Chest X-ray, AP view. Patient: 67 years old, sex F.
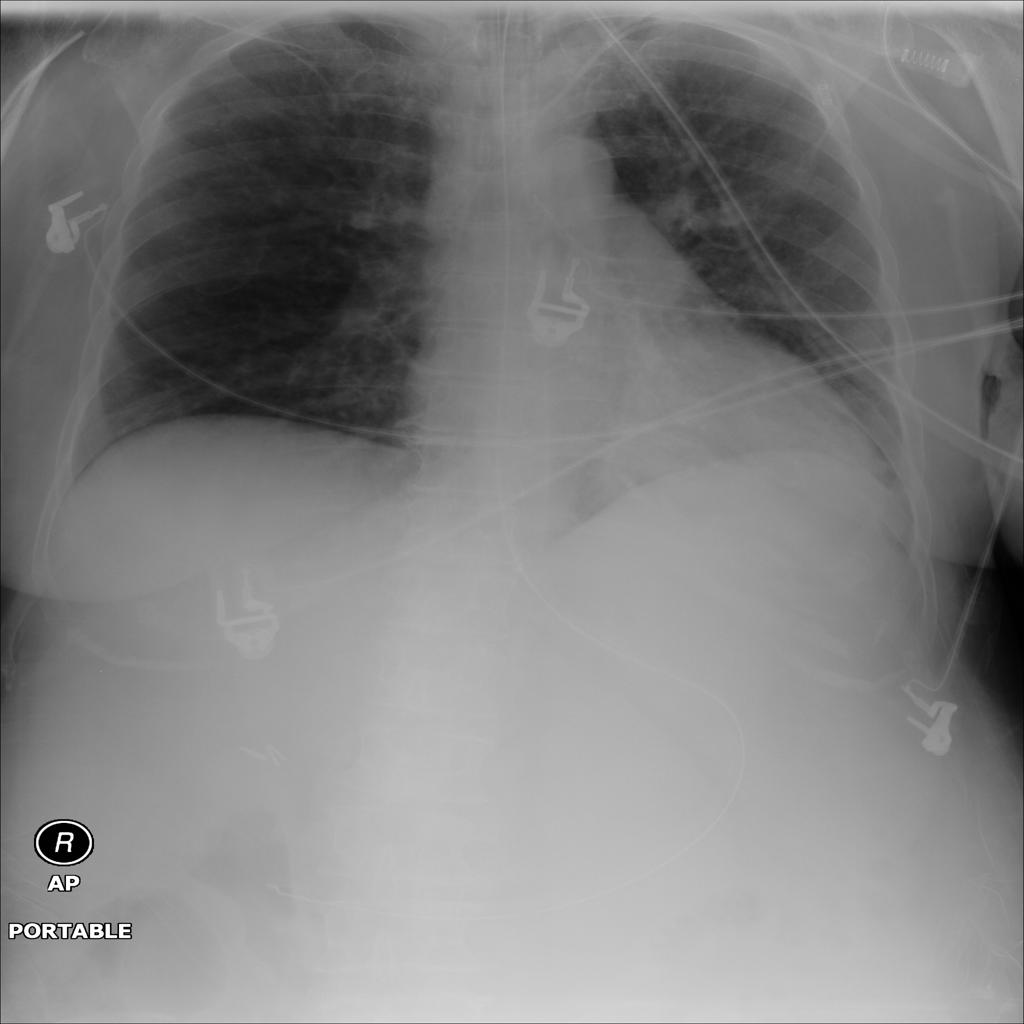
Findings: No Finding